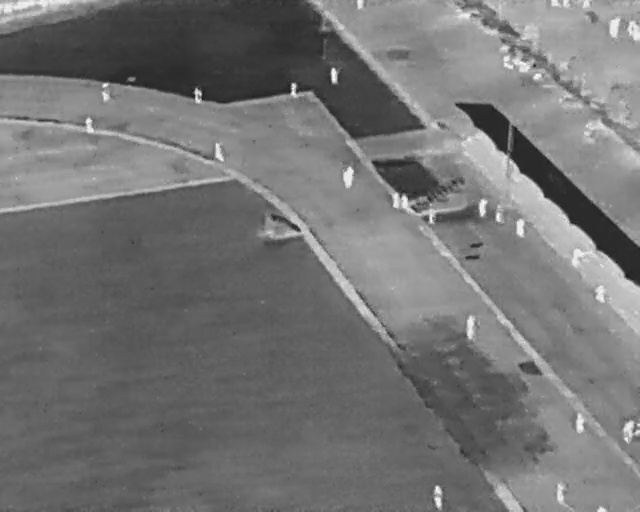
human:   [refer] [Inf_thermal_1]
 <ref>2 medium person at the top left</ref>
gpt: <box>[[14, 17, 18, 19, 2], [12, 23, 15, 25, 2]]</box>

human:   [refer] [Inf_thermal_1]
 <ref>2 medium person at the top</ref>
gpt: <box>[[29, 17, 32, 19, 2], [32, 28, 35, 30, 2]]</box>

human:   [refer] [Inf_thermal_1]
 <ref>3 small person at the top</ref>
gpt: <box>[[44, 16, 47, 18, 2], [50, 13, 53, 15, 2], [55, 0, 56, 1, 2]]</box>

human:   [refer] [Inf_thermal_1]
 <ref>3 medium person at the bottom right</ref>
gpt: <box>[[85, 95, 89, 97, 2], [88, 81, 92, 83, 2], [96, 82, 100, 85, 2]]</box>

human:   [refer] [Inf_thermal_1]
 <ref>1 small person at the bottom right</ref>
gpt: <box>[[93, 98, 94, 100, 2]]</box>

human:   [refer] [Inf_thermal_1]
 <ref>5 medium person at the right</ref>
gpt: <box>[[71, 62, 75, 64, 2], [79, 43, 82, 45, 2], [76, 40, 79, 42, 2], [73, 39, 76, 41, 2], [92, 56, 95, 58, 2]]</box>

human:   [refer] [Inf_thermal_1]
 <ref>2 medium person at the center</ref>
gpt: <box>[[65, 40, 69, 42, 2], [52, 33, 56, 35, 2]]</box>

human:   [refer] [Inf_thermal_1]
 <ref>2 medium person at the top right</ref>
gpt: <box>[[93, 4, 97, 6, 8], [97, 4, 100, 7, 2]]</box>

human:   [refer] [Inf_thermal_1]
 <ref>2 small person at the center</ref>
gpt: <box>[[62, 38, 64, 40, 2], [60, 38, 63, 39, 2]]</box>